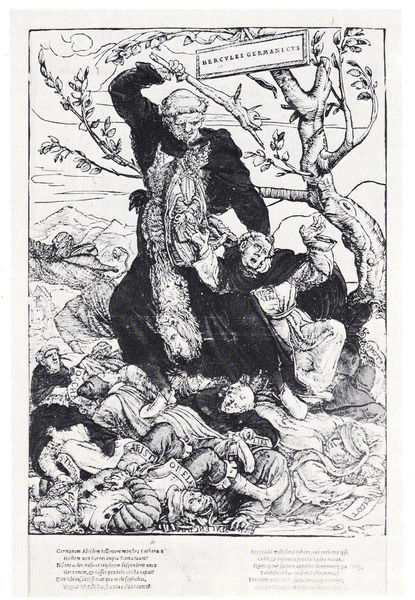
Titel: Hercules Germanicus
Künstler: Hans d.J. Holbein
Institution: (Seriendruck)
Schlagwörter: baum, berg, blätter, kampf, kopf, kämpfer, laub, mann, umhang, weiß, wolken, landschaft, menschen, äste, bewegung, grau, köpfe, schwarz, szene, zeichnung, gürtel, bart, mensch, mord, rache, rahmen, stehen, tod, tot, ast, hügel, zweige, kirche, gewand, kutte, mantel, stehend, spitzen, blatt, stock, holzschnitt, schrift, liegen, berge, grafik, graphik, spalten, gewalt, soldaten, karikatur, tafel, kraft, inschrift, junge, liegend, schild, schlachter, knabe, buch, bub, liegende, druck, radierung, stich, seite, illustration, karrikatur, knüppel, politik, satire, schwarzweiß, streit, text, leichen, prügeln, soldat, tote, herrscher, politisch, buchseite, grab, sterben, leid, schreien, rinde, priester, mönch, luther, wut, mönche, töten, bänder, kupferstich, keule, schlagen, erschlagen, verse, texte, ermorden, abwehr, tonsur, peitschen, katholizismus, erziehung, stacheln, grausam, martin luther, gnade, seriendruck, geisel, gedärme, hercules, morden, schlächter, hercules germanicus, niederhauen, reformaton, btutal